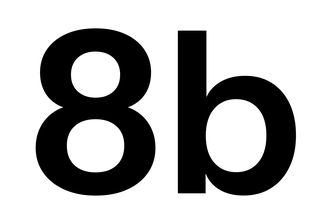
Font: InstrumentSans_SemiBold